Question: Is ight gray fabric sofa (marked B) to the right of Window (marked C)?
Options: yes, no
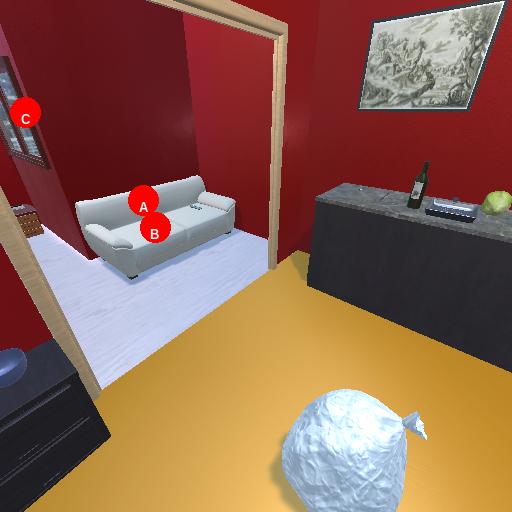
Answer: yes